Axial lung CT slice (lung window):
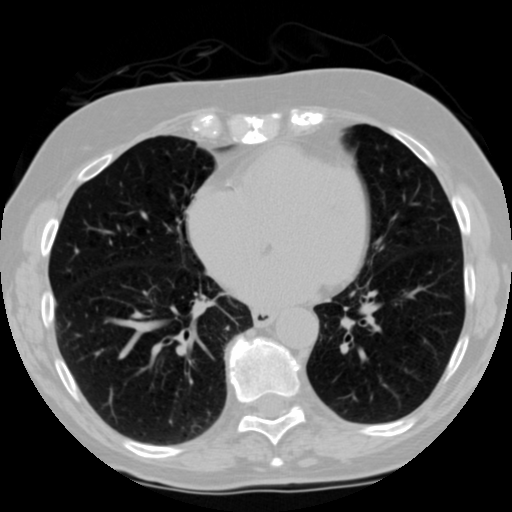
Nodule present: no